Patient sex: F
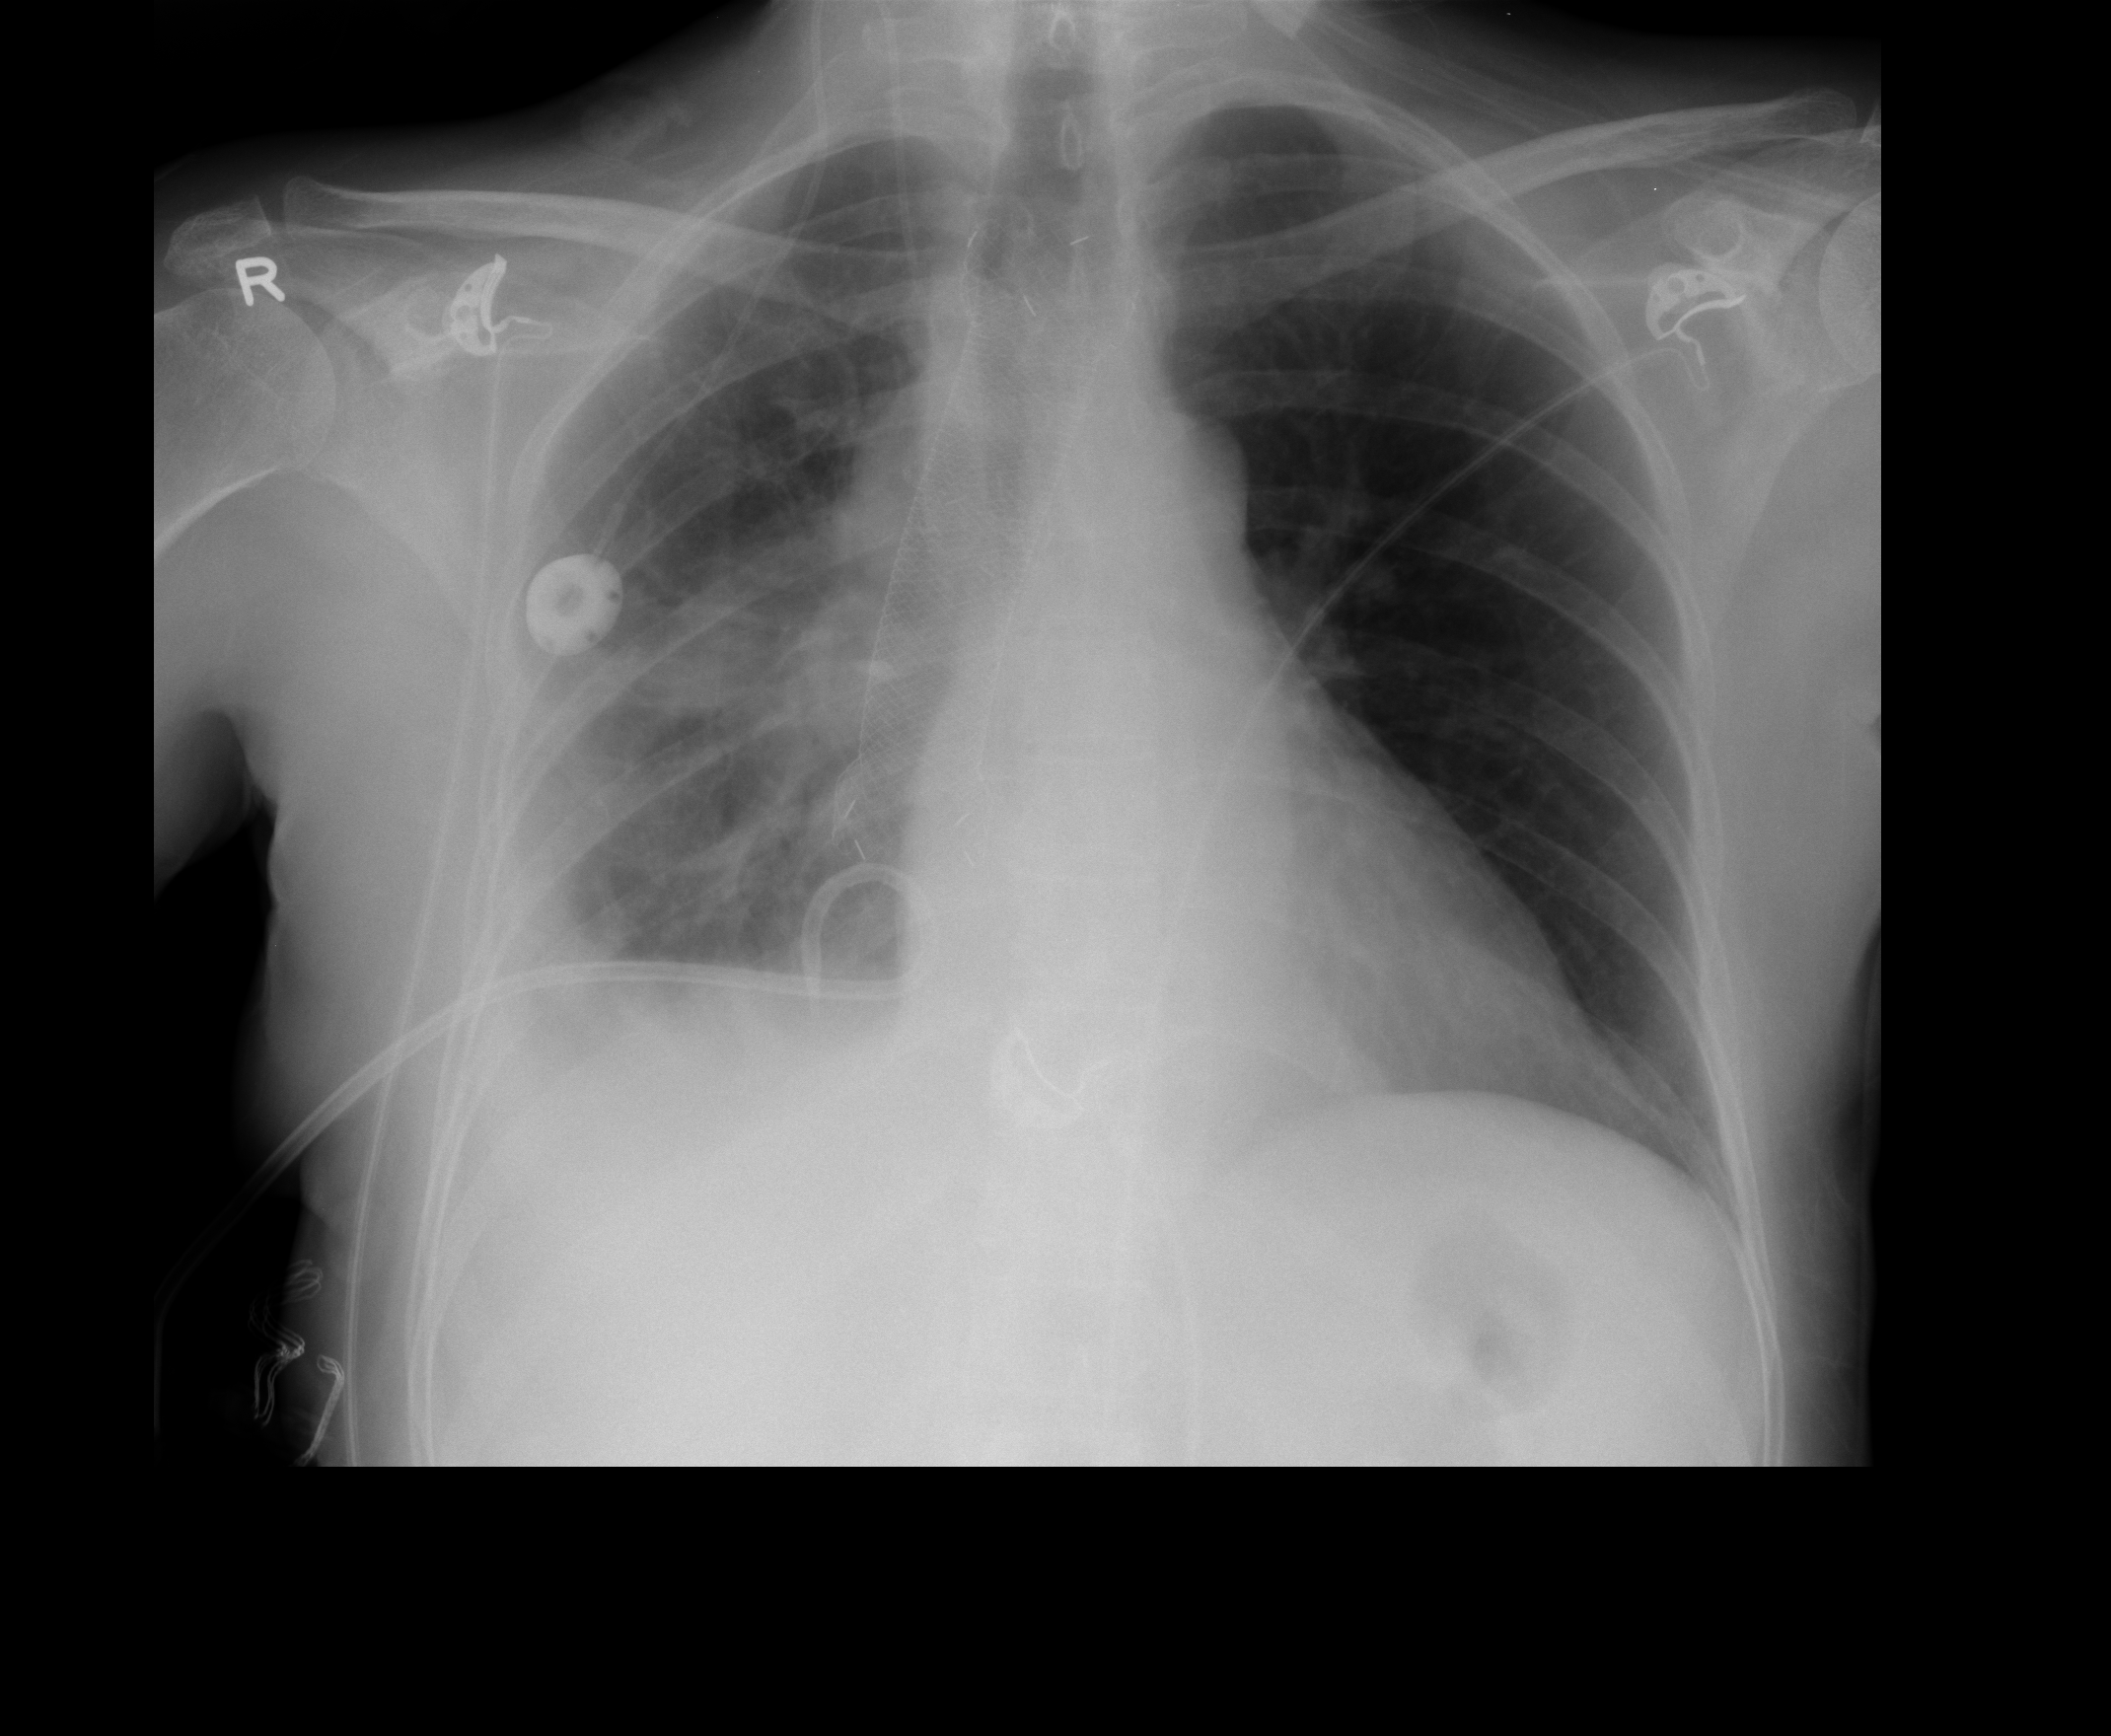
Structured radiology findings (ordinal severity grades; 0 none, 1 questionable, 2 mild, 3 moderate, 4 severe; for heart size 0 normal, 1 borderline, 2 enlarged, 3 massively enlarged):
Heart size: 2
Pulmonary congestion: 0
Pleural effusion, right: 3
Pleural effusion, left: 0
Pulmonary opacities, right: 1
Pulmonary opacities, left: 0
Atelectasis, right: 3
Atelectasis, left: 2